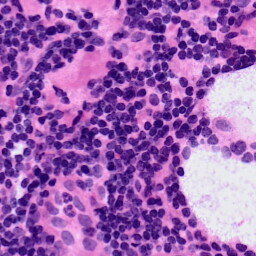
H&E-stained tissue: LymphNode